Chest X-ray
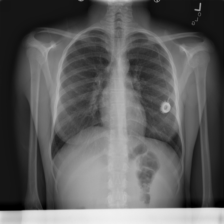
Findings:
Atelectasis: negative
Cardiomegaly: negative
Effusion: negative
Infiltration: negative
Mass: negative
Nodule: negative
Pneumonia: negative
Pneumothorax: negative
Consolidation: negative
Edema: negative
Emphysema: negative
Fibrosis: negative
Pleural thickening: negative
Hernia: negative